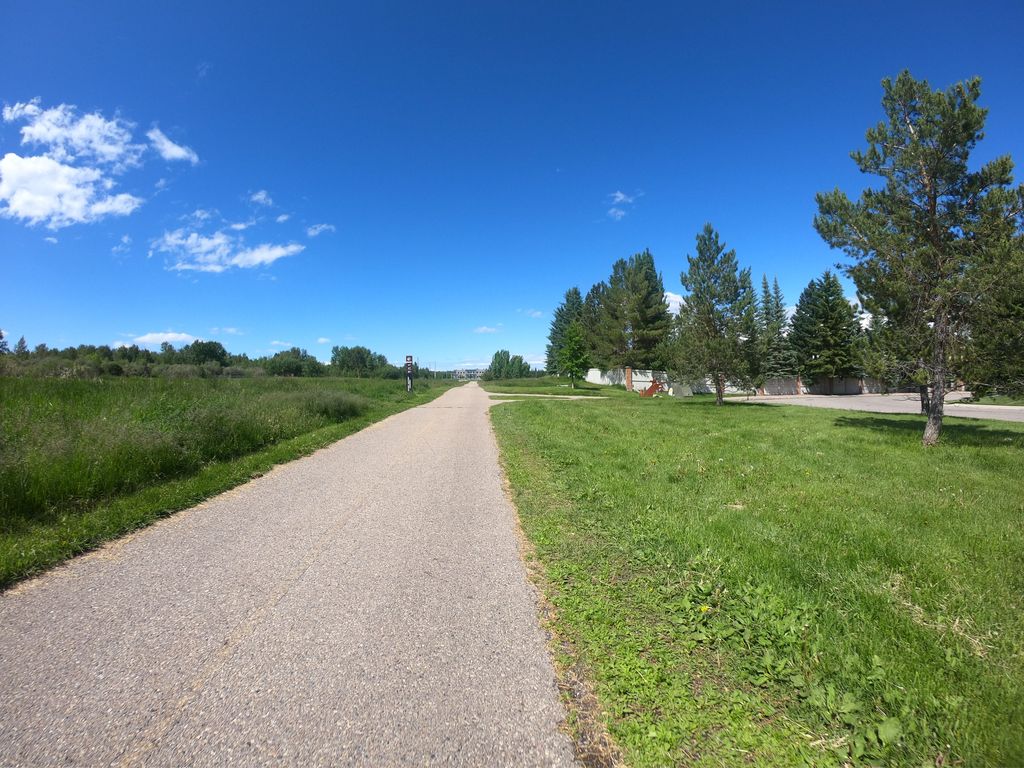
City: calgary